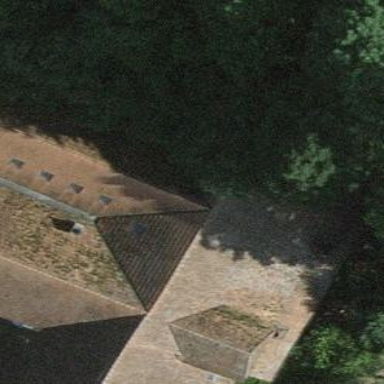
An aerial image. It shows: Farm building.